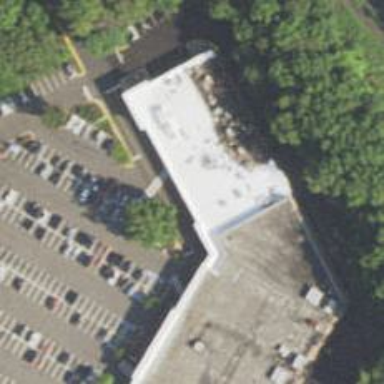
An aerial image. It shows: Fitness center located in leisure land.